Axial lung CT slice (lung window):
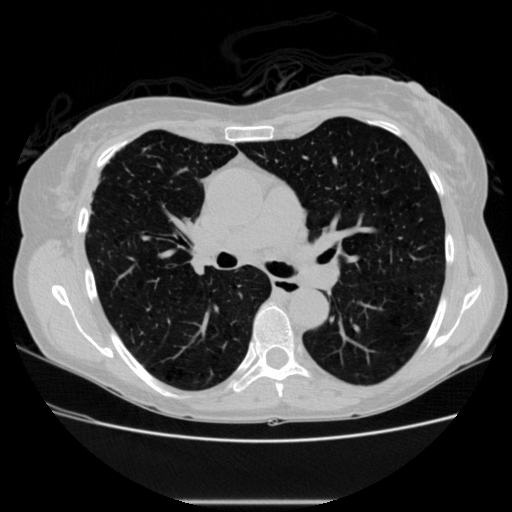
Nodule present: no